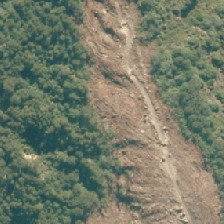
Land cover: harvested_forest